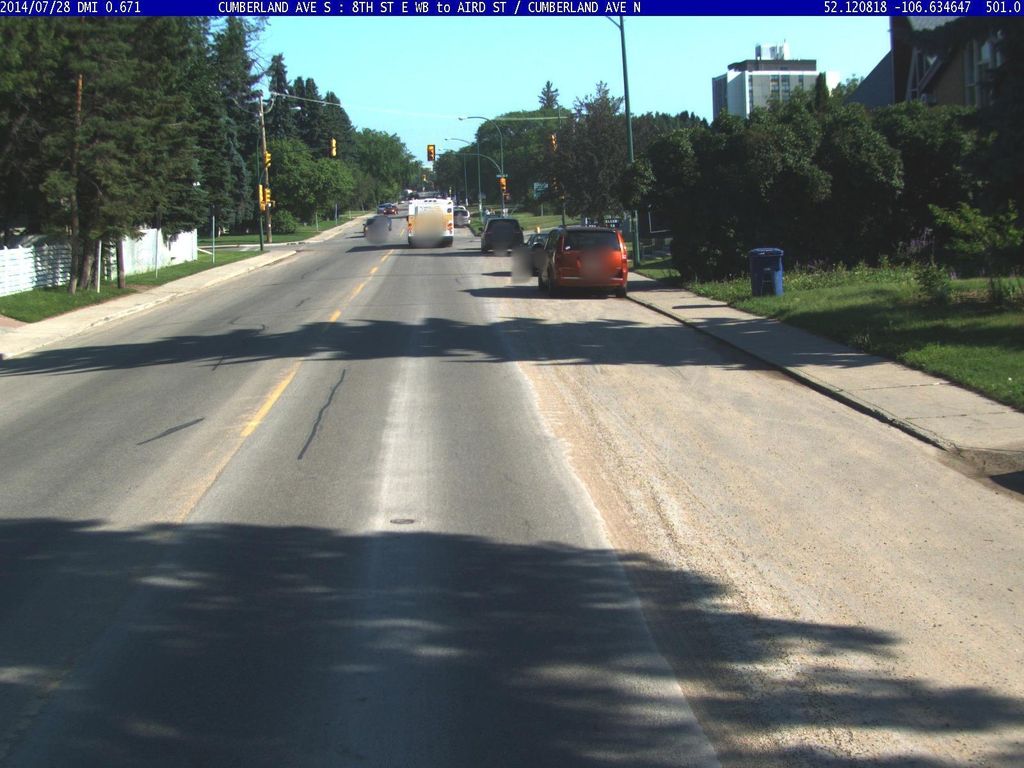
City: saskatoon